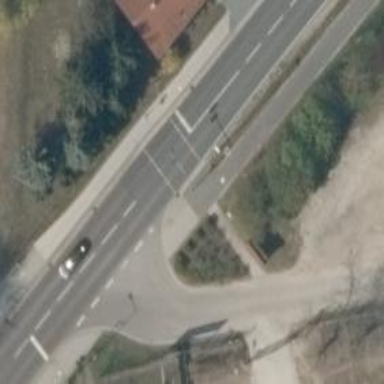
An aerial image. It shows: Crossing with traffic signals.